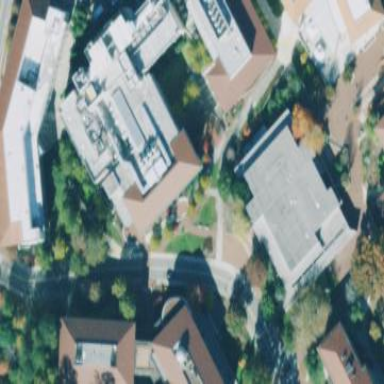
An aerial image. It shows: University building.